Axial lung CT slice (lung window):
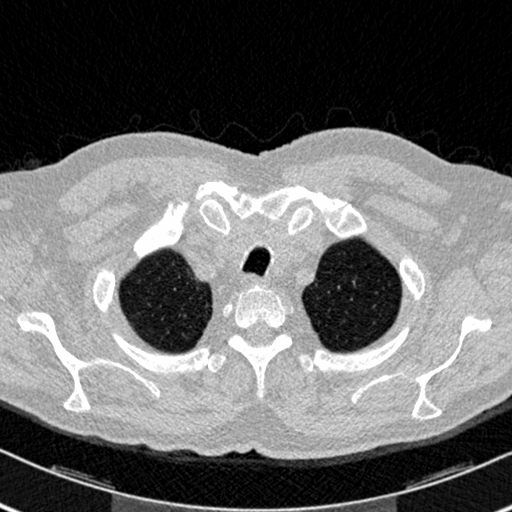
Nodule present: no